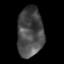
Tissue: skin
Cell type: Epithelial cells
Senescence score: 0.7009
Nuclear area (px): 1270
Mean DAPI intensity: 73.083